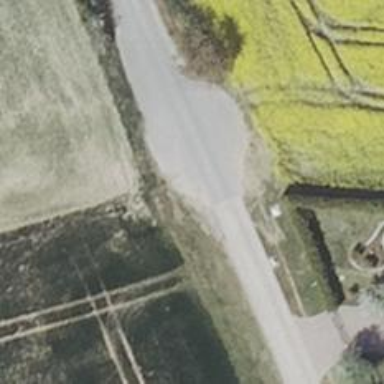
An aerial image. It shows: Passing place on the road.